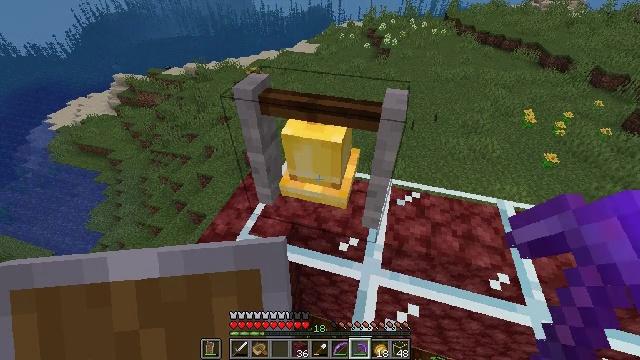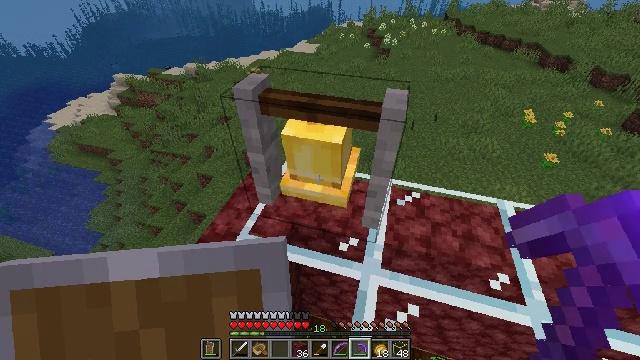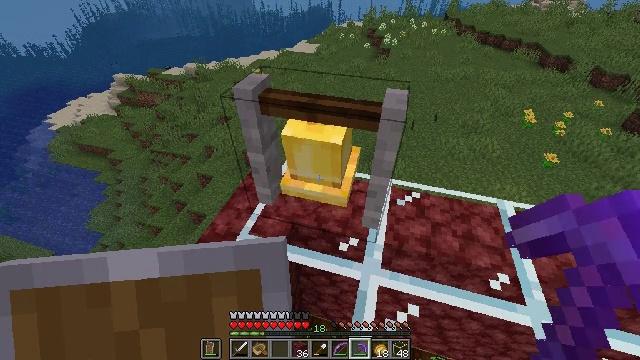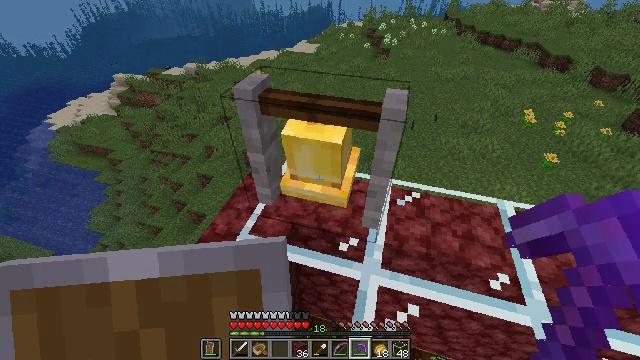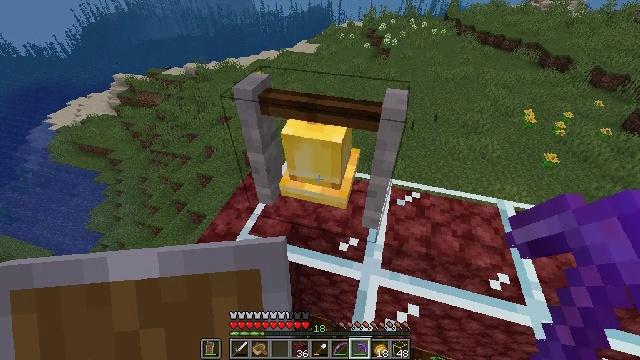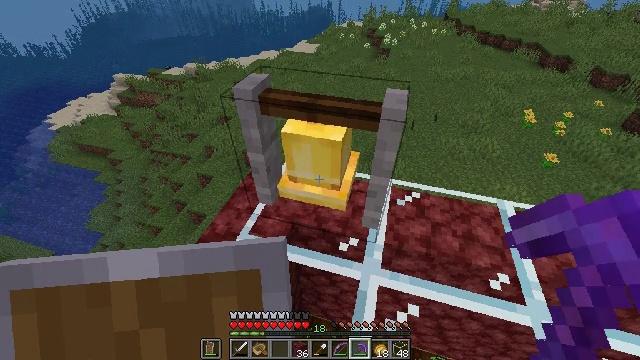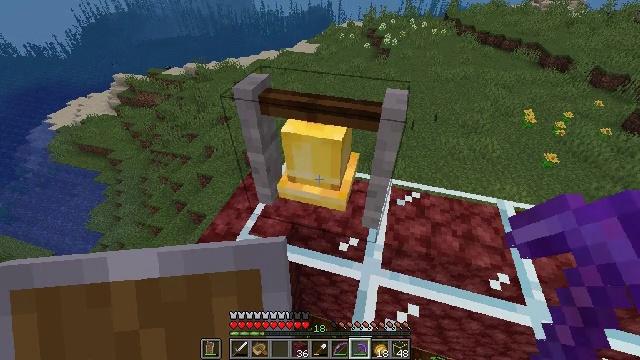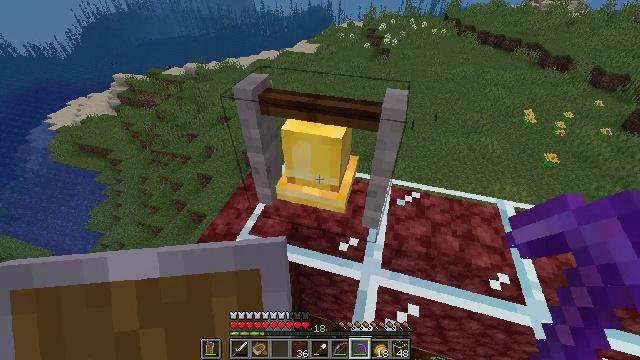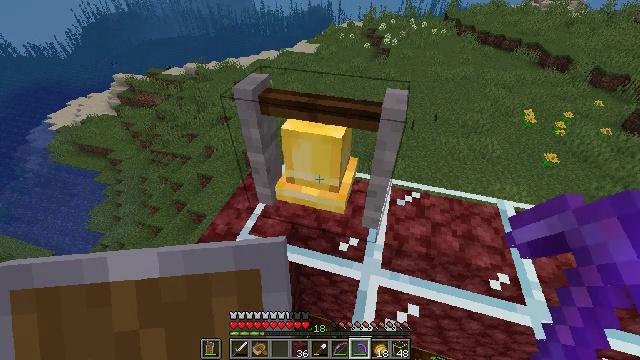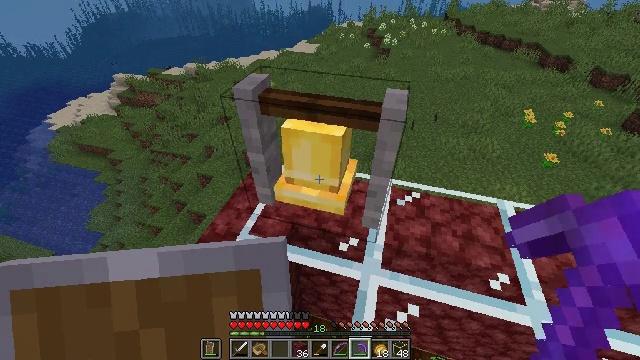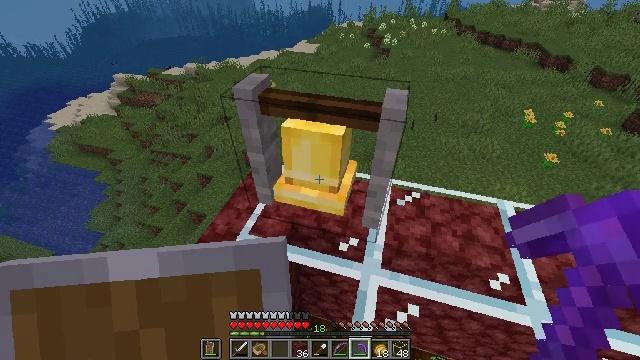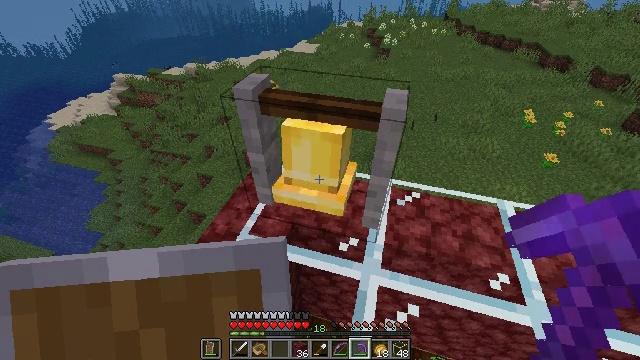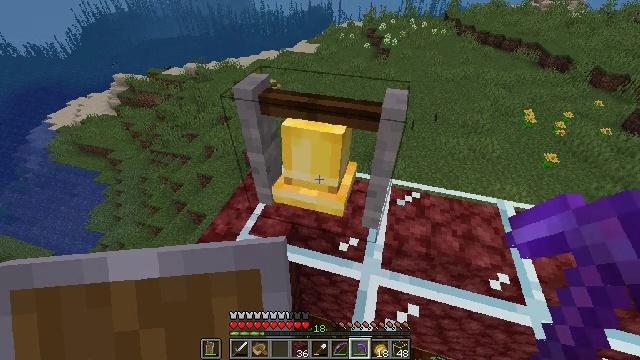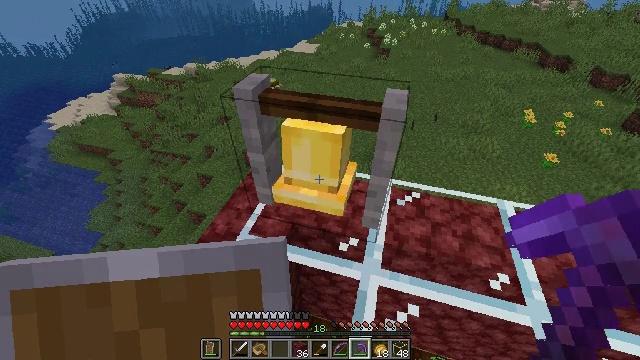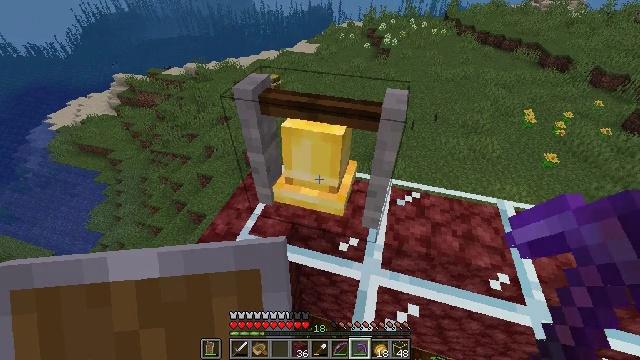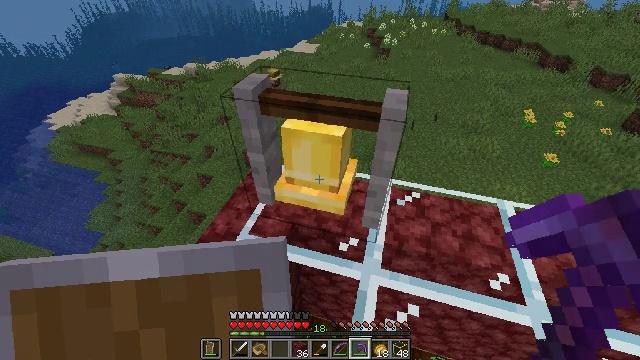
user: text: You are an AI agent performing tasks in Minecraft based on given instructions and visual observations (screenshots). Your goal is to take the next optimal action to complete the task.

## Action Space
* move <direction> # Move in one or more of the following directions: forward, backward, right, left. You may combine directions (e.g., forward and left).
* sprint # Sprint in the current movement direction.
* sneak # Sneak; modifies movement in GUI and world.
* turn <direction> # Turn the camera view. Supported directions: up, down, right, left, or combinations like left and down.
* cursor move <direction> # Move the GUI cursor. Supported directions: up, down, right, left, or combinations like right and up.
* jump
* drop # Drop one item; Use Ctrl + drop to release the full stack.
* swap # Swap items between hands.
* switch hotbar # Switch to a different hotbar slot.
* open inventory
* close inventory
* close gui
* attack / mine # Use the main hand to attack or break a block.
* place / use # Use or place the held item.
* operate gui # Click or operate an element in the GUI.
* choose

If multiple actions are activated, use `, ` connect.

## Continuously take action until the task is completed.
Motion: motion action
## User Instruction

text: Gather the bell for your inventory.
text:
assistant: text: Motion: no_op
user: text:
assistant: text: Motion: no_op
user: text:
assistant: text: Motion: no_op
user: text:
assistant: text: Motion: no_op
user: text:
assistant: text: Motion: no_op
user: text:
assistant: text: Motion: no_op
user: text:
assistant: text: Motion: no_op
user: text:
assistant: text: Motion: no_op
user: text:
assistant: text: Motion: no_op
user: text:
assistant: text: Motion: no_op
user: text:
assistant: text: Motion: no_op
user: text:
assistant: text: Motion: no_op
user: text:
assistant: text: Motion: no_op
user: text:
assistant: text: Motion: no_op
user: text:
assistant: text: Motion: no_op
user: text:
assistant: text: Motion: no_op
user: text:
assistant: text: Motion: no_op
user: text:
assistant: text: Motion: no_op
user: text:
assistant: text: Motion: no_op
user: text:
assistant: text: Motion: no_op
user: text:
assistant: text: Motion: no_op
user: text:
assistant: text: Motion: no_op
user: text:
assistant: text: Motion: no_op
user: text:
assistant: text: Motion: no_op
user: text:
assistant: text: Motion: no_op
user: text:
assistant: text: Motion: no_op
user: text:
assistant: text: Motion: no_op
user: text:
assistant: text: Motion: no_op
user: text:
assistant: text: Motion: no_op
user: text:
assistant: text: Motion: no_op